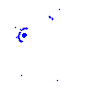
Particle: pion